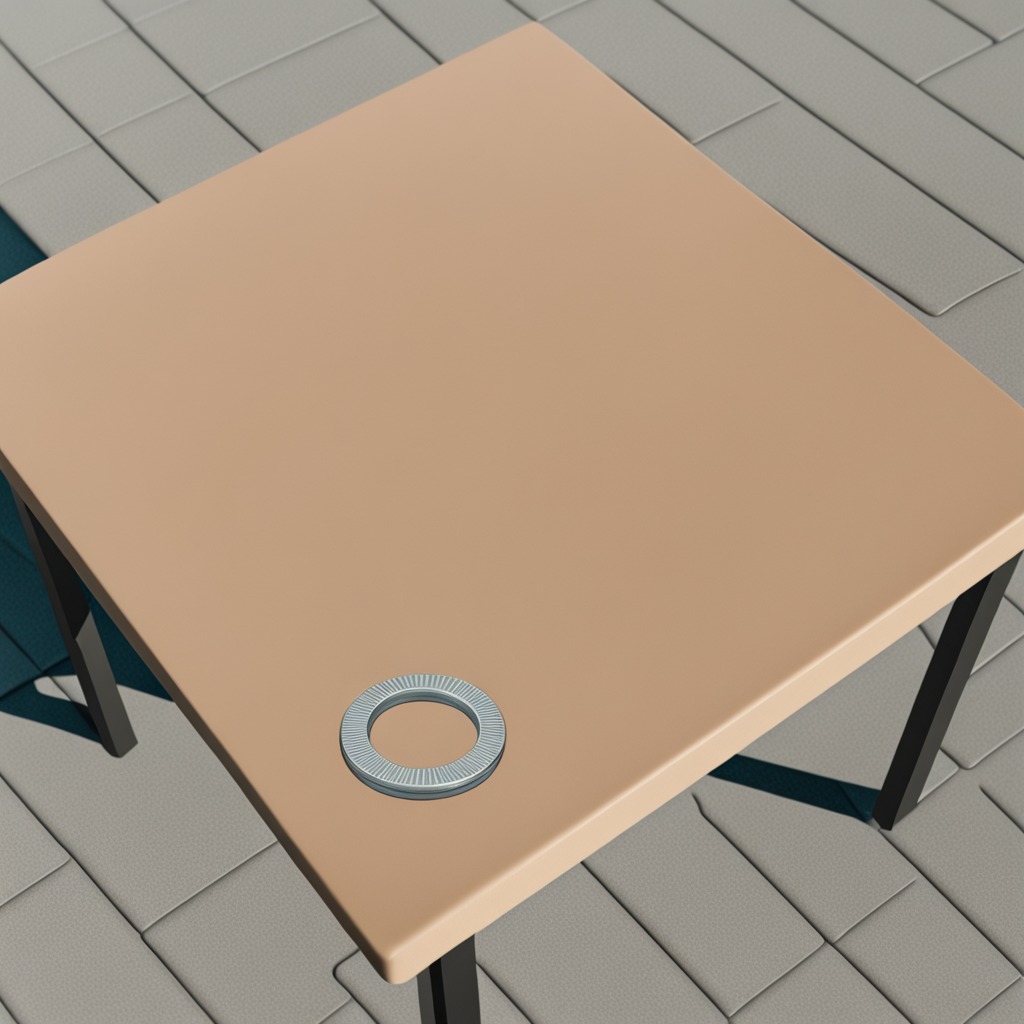
A flat metal washer lies on the table.